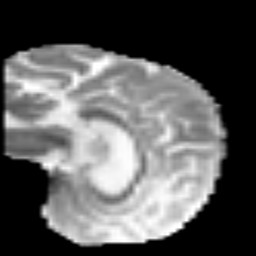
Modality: MD
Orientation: sagittal
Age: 69
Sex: male
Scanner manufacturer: siemens
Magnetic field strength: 3 T
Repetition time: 3.2 s
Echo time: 0.081 s